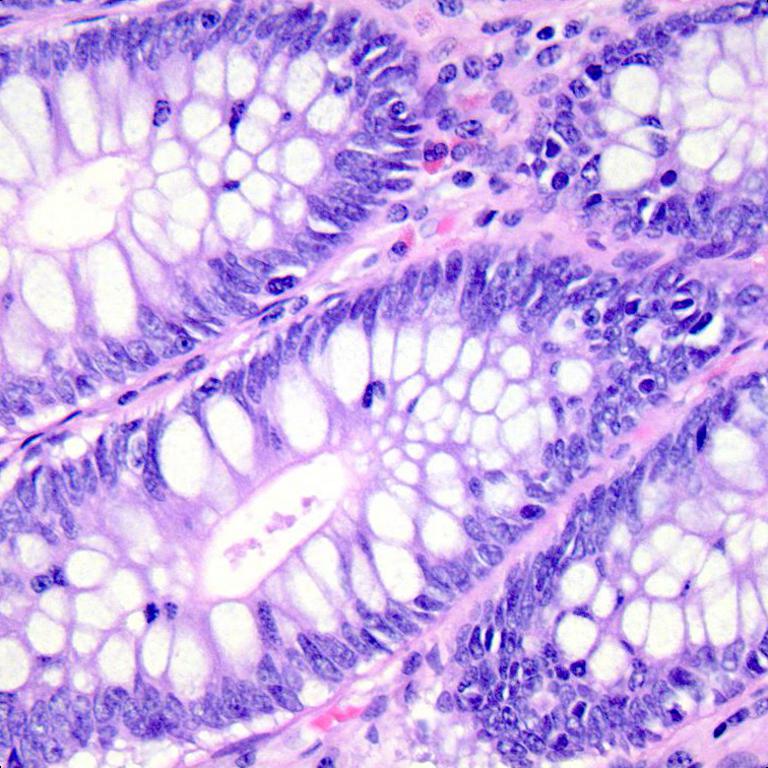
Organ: colon
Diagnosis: benign